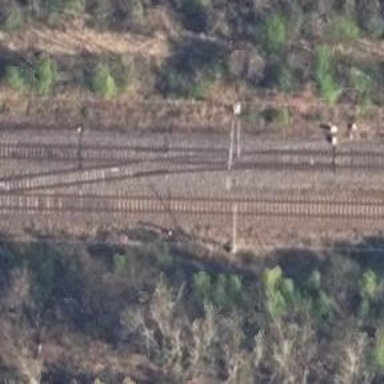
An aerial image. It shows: Railway track with contact line for electrification.